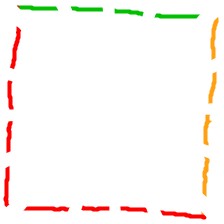
Shape: square